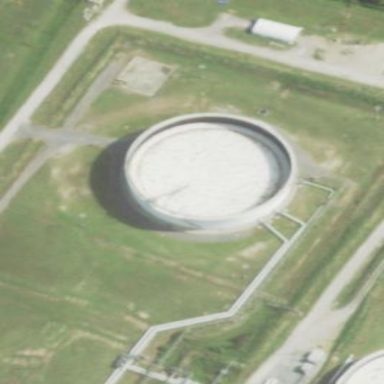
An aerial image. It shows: Storage tank building.